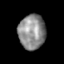
Tissue: skin
Cell type: Epithelial cells
Senescence score: 0.2833
Nuclear area (px): 912
Mean DAPI intensity: 140.448